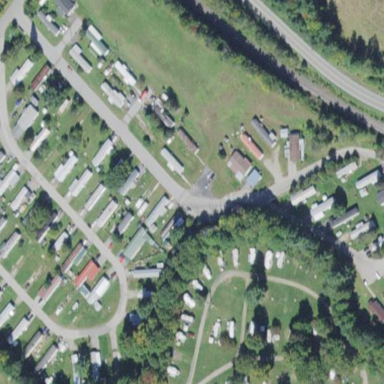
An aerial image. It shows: Residential area known as trailer park.